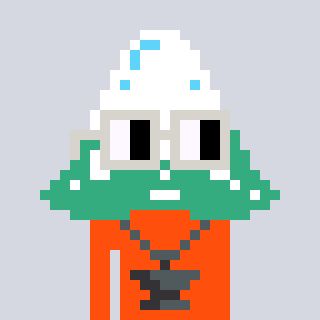
a pixel art character with square light gray glasses, a snowy mountain-shaped head and a orange-colored body on a cool background